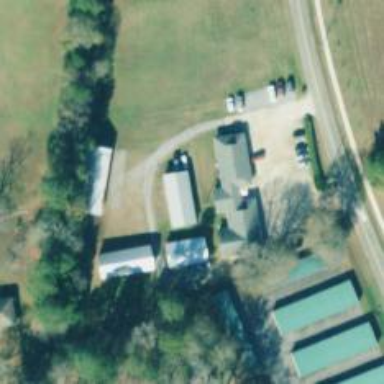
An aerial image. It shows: Veterinary facility.